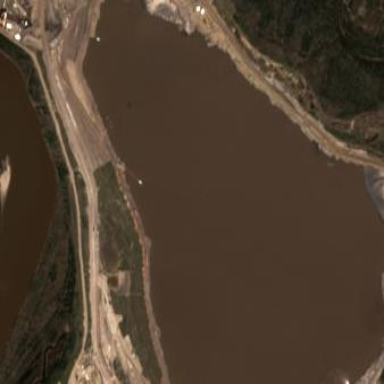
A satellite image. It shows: Industrial area with oil sands. The landuse is reservoir predominantly tailings.